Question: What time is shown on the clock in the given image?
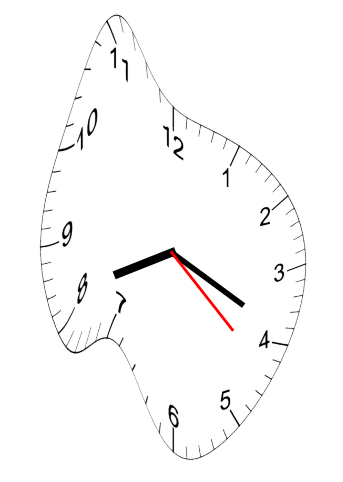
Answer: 08:19:22